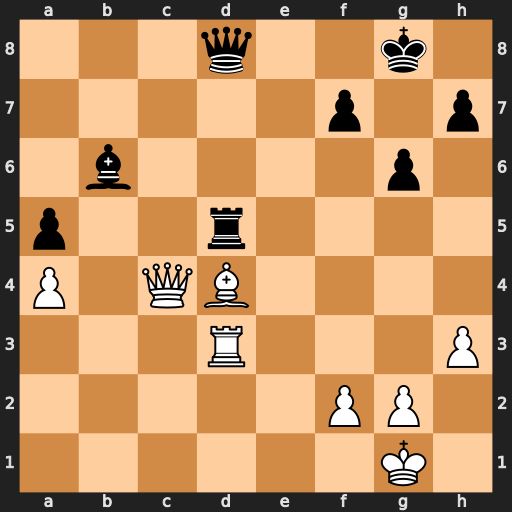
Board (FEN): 3q2k1/5p1p/1b4p1/p2r4/P1QB4/3R3P/5PP1/6K1
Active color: w
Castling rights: -
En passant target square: -
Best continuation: Bxb6 Rxd3 Bxd8